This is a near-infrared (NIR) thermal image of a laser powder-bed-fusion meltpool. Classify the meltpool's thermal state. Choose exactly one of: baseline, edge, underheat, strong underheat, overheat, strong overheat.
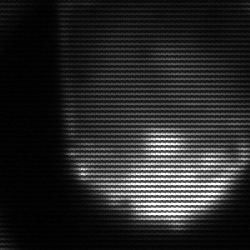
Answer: edge